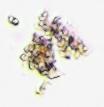
Label: Detritus